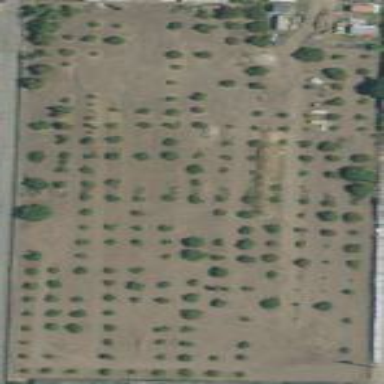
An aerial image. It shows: Orchard filled with avocado trees.